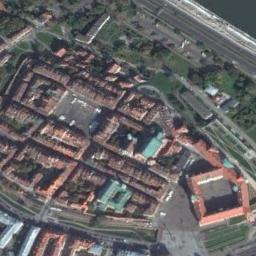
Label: palace